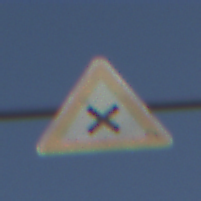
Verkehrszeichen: KreuzungOderEinmuendung
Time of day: SunriseSunset
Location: Outdoor (Urban)
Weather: Clear
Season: NotSpecified
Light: Natural